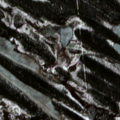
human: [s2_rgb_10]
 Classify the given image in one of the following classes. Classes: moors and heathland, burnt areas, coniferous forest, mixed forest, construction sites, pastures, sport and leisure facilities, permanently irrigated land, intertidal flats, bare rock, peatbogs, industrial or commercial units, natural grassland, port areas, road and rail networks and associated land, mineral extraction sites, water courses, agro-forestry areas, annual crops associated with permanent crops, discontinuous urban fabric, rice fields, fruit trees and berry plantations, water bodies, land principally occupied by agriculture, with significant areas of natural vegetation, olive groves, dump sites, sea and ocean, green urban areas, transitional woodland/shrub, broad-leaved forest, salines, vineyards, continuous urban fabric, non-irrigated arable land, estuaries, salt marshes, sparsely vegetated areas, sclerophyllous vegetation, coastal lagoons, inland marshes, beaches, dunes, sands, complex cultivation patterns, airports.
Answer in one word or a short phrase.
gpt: coniferous forest, transitional woodland/shrub, peatbogs, water bodies